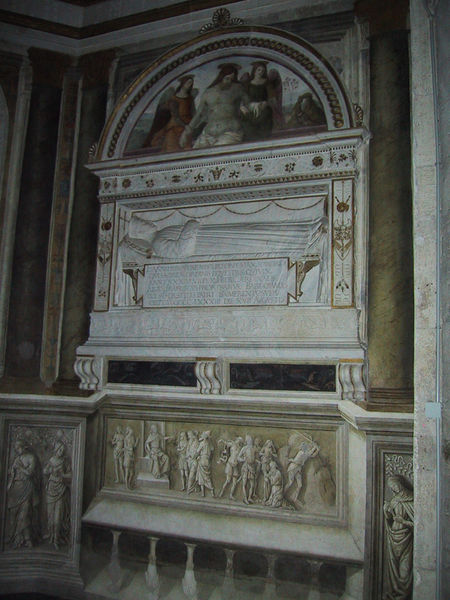
Titel: Grabmal für Giovanni della Rovere
Künstler: Andrea Bregno
Standort: Rom, S. Maria del Popolo (EU - I - Latium)
Schlagwörter: flügel, weiß, grün, menschen, grau, marmor, szene, säule, säulen, malerei, ornament, wand, stein, tod, tot, toter, kirche, figur, gold, kutte, renaissance, engel, statue, relief, schrift, liegen, bogen, italien, figuren, papst, thron, inschrift, ornamente, wandmalerei, stuck, bildhauerei, foto, nische, denkmal, altar, rom, verziert, heiligenschein, skulpturen, sarg, statuen, christus, grab, jesus, sterben, florenz, kapelle, mönch, jenseits, szenen, grablegung, herscher, bildhauer, sakopharg, sarkophag, tumba, epitaph, grabplatte, figure, kenotaph, grap, augerstehung, steein, grablmal, melrei, 15 jh.